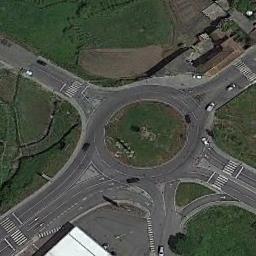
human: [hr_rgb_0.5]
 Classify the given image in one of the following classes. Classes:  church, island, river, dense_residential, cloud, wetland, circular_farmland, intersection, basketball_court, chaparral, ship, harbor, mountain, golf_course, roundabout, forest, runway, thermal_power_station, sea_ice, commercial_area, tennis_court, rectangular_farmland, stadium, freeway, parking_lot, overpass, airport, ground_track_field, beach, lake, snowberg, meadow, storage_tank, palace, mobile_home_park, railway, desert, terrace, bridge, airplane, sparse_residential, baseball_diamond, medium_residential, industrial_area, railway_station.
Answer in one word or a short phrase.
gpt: roundabout